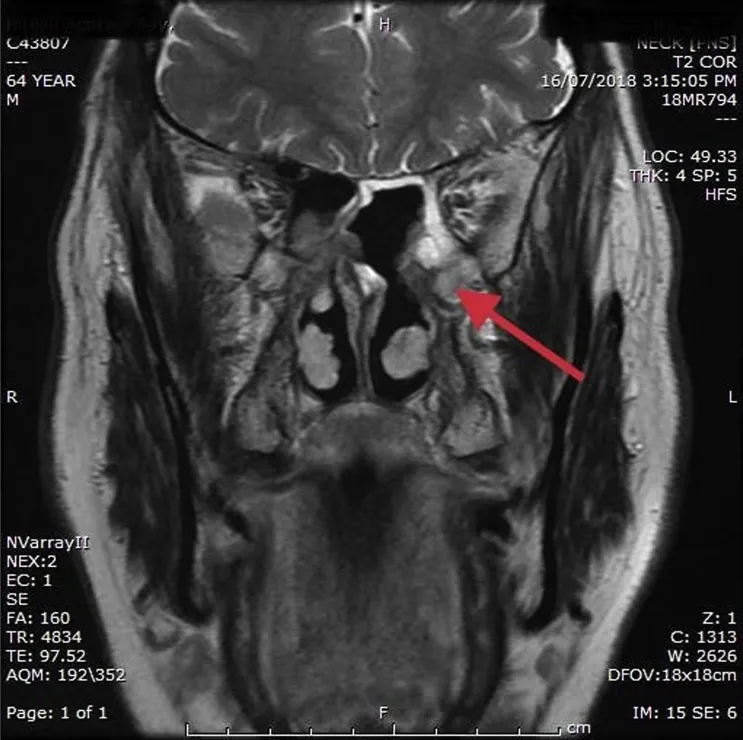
Post first surgery magnetic resonance imaging with contrast coronal section of paranasal sinus.
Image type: radiology (mri)